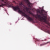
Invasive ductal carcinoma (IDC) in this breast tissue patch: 0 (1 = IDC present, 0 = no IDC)